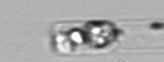
Label: Guinardia_delicatula_TAG_internal_parasite